Aerial crown-view tile of a tropical tree (Barro Colorado Island, Panama), acquired 20250217:
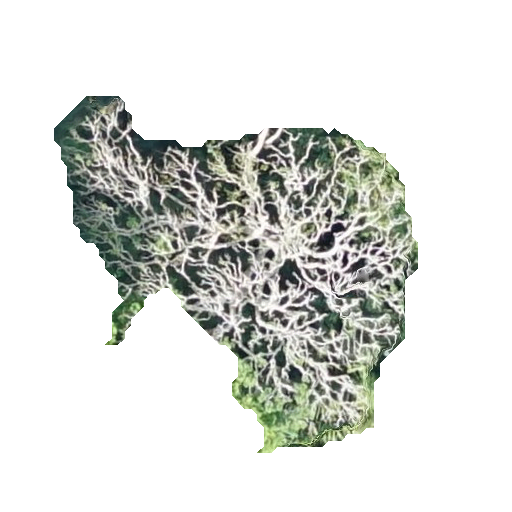
Species: Jacaranda copaia
GBIF accepted scientific name: Jacaranda copaia
Crown area: 112.645 m²